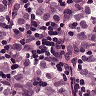
Metastatic tissue present: yes